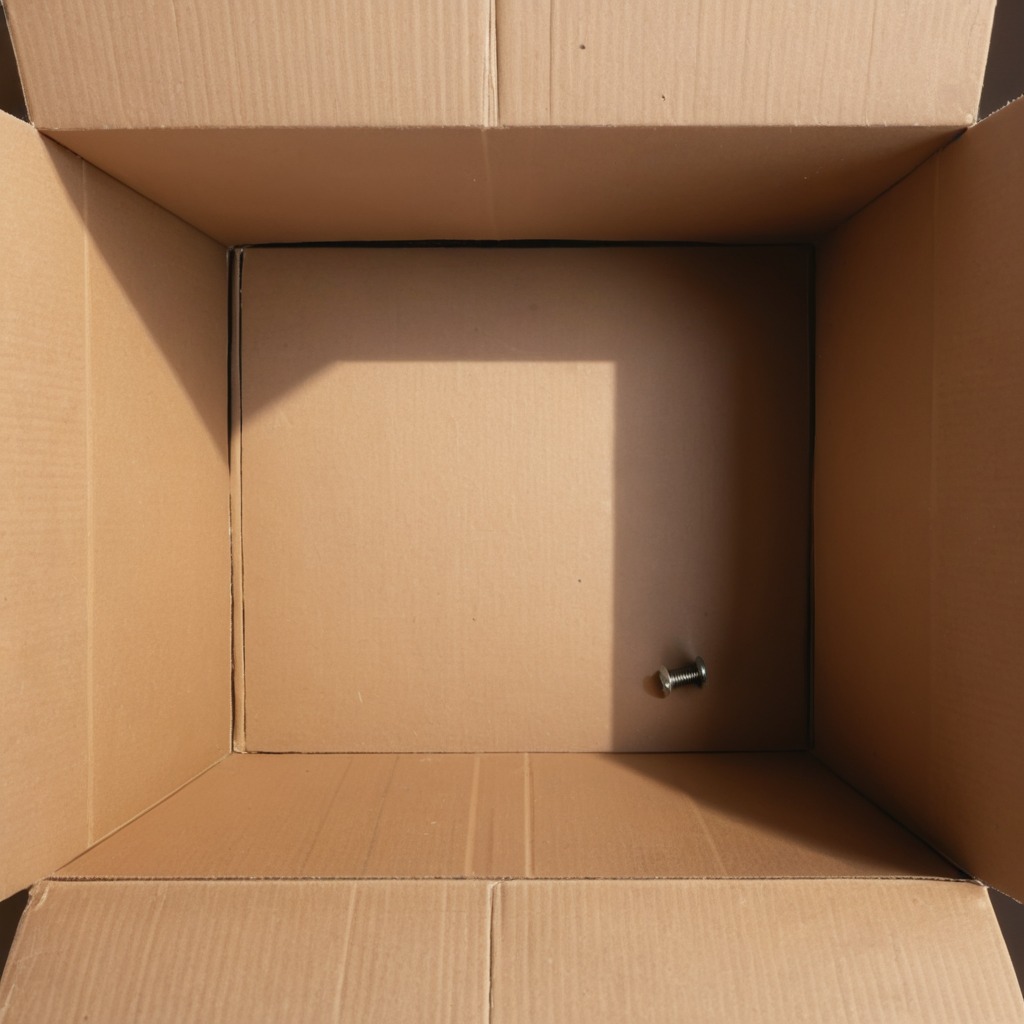
A metal screw lying on the cardboard box surface in an outdoor workshop during daytime bright natural light soft shadows slightly creased but